Question: How could I create the following using 'Rectangle[]' in 'Graphics[]'?

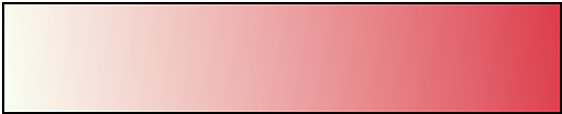
Answer: Using 'Polygon', you can
'''
Graphics[{EdgeForm[Black],
Polygon[{{0, 0}, {3, 0}, {3, 1}, {0, 1}},
VertexColors -> {White, Red, Red, White}]}]
'''